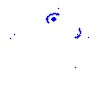
Particle: pion